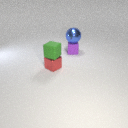
large blue metal sphere above small purple rubber cube